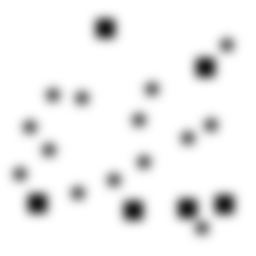
Squares: 6
Triangles: 0
Stars: 14
Total shapes: 20